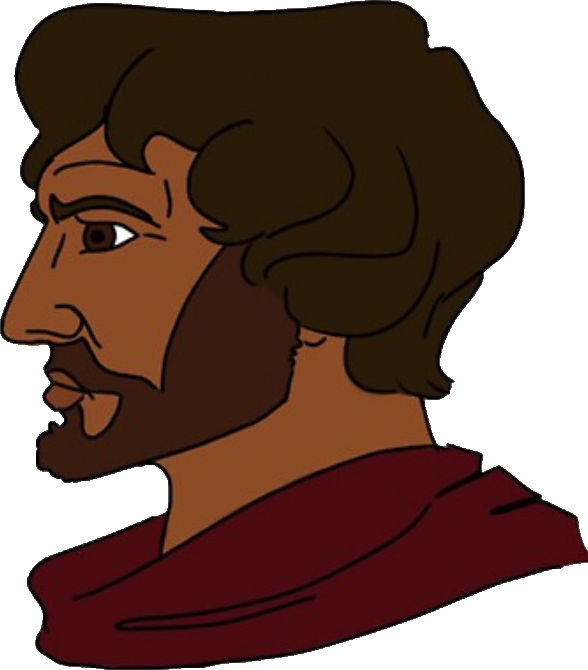
Label: 4_Yes_Chad